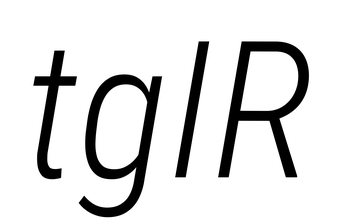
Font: Roboto-Italic_Condensed_Light_Italic